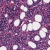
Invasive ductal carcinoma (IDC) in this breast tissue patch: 1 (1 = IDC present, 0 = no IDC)